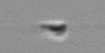
Label: flagellate_morphotype3